Question: Assume here is the data set.....
'''
Aspect Evaluation Quarter Percentage
HOST/HOSTESS DIVERSIONS /687 Excellent Q1 40%
ROCKIN' BAR D / WAVEBANDS/ EVOLUTION Excellent Q1 50%
KNOWLEDGE OF SERVER TEAM - ROTATION Excellent Q1 60%
'''
Trying to generate below Excel Sheet with same color and Structure, assume the above percentage will be populated in "% Within" column ......

Any way to get the excel in this required format....?I appreciate any help...
Thanks,
Sam
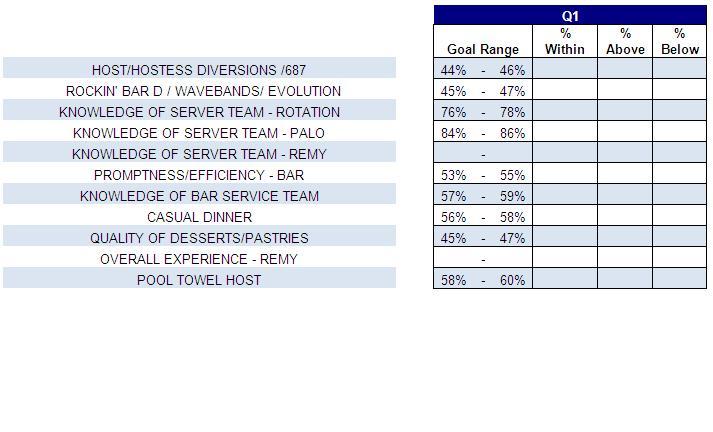
Answer: If you're going to do color and such, you have a few options. PROC EXPORT won't do it, of course. So instead, you need to do either Excel Tagsets, DDE, or create an unformatted sheet and use a macro from a template to copy the colors in.
Benefits/Drawbacks:
- Excel Tagsets:- - - DDE:- - - Template/copy:- -
In general, I recommend trying Excel Tagsets first; if they don't work for your needs, try either of the other two options. Some good papers on Excel Tagsets for the beginner:
<URL>
<URL>
<URL>
I think you could create the above pretty easily using excel tagsets and proc report; follow the first paper in particular as it seems to be the most similar to what you're doing. If you run into any issues, post them as separate questions and we should be able to help you out.